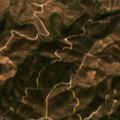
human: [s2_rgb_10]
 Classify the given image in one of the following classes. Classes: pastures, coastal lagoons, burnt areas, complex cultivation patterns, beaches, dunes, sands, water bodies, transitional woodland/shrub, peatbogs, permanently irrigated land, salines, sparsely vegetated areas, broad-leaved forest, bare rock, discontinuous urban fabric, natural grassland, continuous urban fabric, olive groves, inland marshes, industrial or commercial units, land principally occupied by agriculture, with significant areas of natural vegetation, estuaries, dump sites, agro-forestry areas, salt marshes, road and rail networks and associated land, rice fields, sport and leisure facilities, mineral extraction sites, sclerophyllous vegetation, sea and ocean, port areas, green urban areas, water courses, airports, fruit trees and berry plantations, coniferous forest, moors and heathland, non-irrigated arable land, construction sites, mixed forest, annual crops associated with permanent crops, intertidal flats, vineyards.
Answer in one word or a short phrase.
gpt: land principally occupied by agriculture, with significant areas of natural vegetation, broad-leaved forest, sclerophyllous vegetation